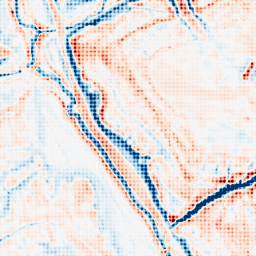
Category: edge_preserving
Decomposition family: bilateral
Decomposition parameters: d: 21
sigma_color: 75
sigma_space: 150
Upsampling method: sinc_blackman
Upsampling parameters: scale: 8
kernel_size: 8
Upsampling scale: 8